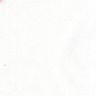
Metastatic tissue present: no